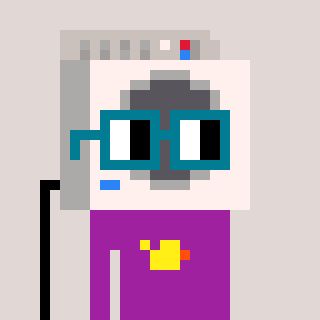
a pixel art character with square dark green glasses, a washing machine-shaped head and a magenta-colored body on a warm background